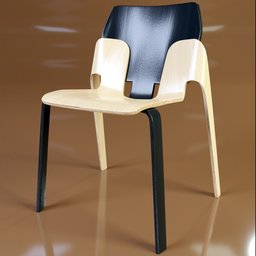
Label: furniture